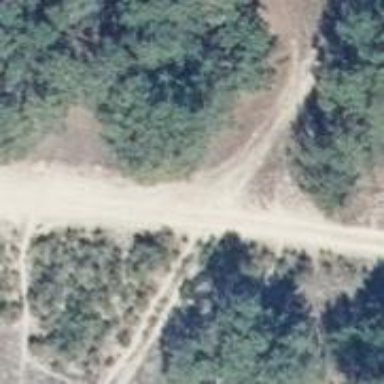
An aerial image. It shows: Sandy track road with grade 4 track type.